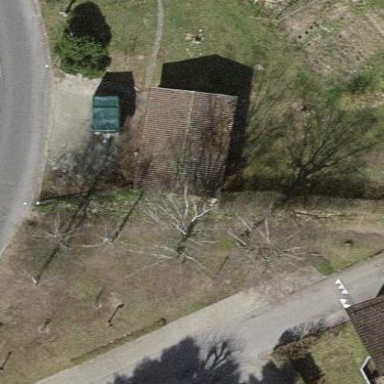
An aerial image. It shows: Garage building.